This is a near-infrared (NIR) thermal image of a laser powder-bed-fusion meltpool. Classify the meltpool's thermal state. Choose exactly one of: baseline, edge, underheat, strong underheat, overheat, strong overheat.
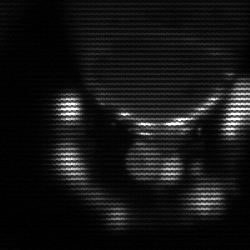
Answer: edge